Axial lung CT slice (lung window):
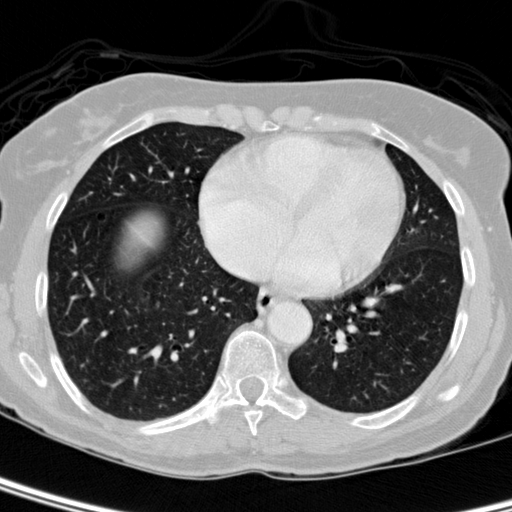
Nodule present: no